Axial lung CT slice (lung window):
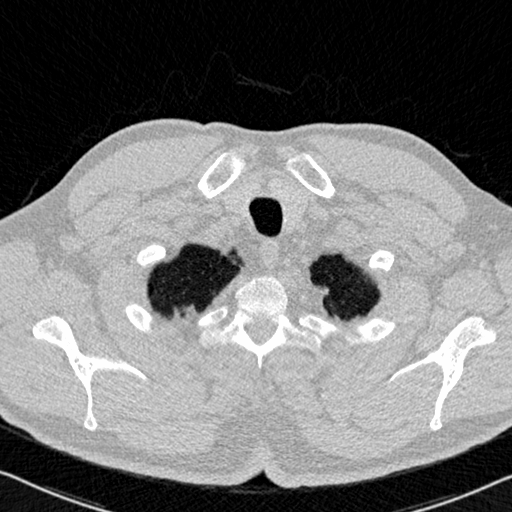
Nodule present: no